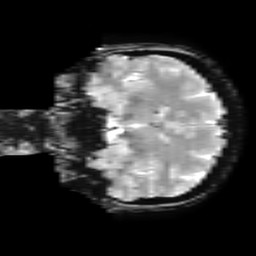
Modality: T2starw
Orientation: coronal
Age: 54
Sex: female
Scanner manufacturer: ge
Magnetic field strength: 3 T
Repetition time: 0.65 s
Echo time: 0.02 s